Aerial crown-view tile of a tropical tree (Barro Colorado Island, Panama), acquired 20250915:
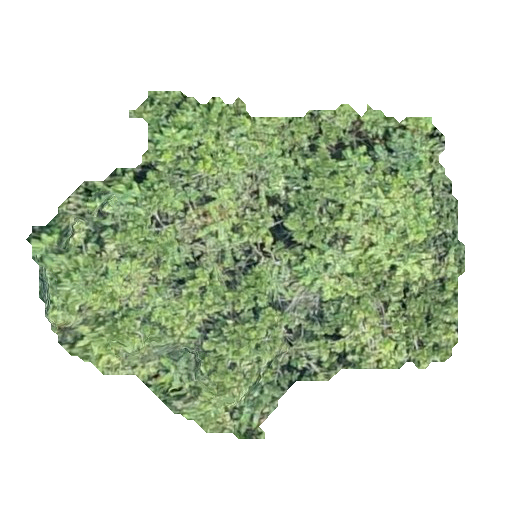
Species: Anacardium excelsum
GBIF accepted scientific name: Anacardium excelsum
Crown area: 150.925 m²